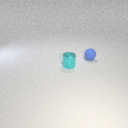
small cyan metal cylinder to the left of small blue rubber sphere